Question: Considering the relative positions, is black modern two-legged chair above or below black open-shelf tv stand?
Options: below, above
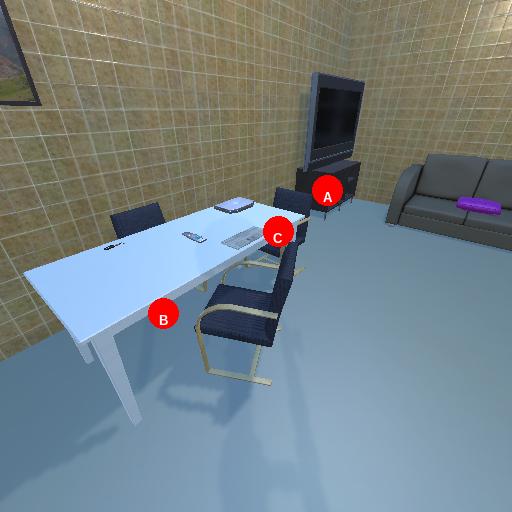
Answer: below